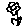
Label: flower